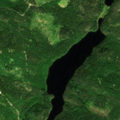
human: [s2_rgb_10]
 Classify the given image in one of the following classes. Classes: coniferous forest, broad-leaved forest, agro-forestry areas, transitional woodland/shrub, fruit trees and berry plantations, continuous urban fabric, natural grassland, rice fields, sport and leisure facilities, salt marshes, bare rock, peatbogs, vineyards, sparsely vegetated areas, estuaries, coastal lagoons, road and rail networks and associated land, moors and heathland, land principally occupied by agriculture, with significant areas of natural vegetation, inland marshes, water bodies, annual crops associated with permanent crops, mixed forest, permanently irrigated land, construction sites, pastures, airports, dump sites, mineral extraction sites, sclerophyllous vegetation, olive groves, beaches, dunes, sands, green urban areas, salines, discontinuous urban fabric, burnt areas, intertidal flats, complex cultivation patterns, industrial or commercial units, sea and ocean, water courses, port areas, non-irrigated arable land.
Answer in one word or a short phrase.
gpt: coniferous forest, mixed forest, water bodies